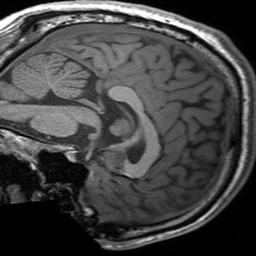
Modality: T1w
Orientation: sagittal
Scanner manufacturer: siemens
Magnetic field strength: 3 T
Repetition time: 1.54 s
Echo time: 0.00234 s